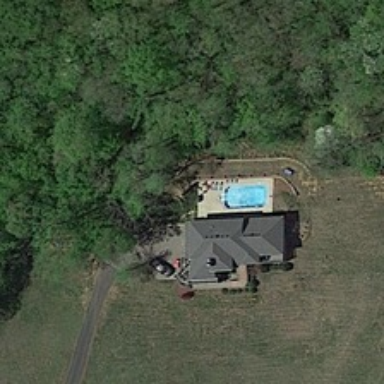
A large number of trees were planted around the house .